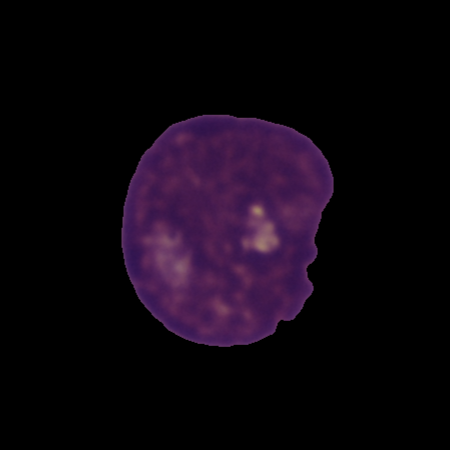
Label: cancer